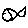
Label: fish